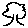
Label: tree